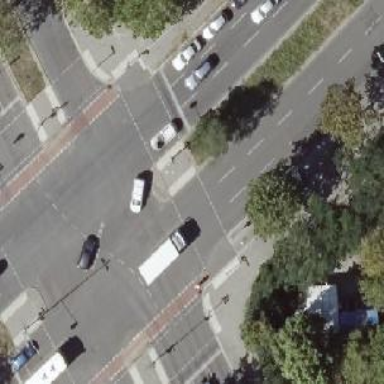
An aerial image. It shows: Crossing with traffic signals.